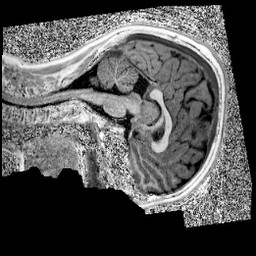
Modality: UNIT1
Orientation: sagittal
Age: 12
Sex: male
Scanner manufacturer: siemens
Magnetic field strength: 3 T
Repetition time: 4 s
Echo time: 0.00299 s